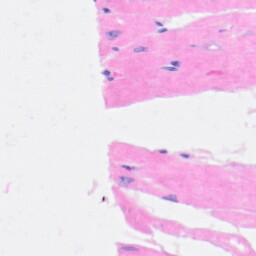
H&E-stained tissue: Heart